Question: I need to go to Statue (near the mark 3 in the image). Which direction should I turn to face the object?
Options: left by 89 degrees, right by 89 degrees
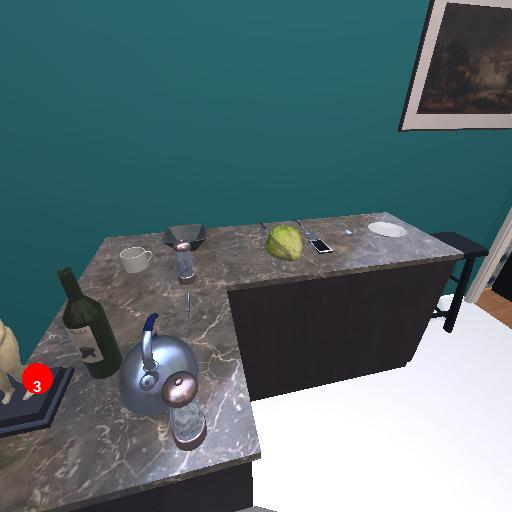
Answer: left by 89 degrees